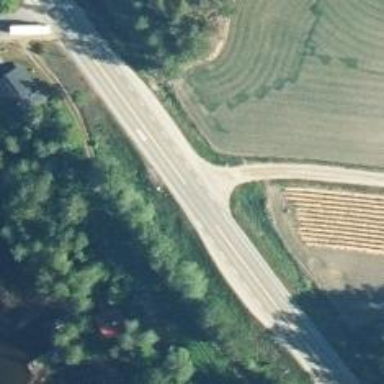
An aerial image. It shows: Asphalt trunk highway.